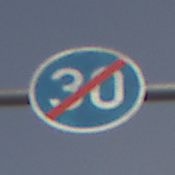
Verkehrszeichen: EndeMindestgeschwindigkeit
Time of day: MorningAfternoon
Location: Outdoor (Nature)
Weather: PartlyCloudy
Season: NotSpecified
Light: Natural